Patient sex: M
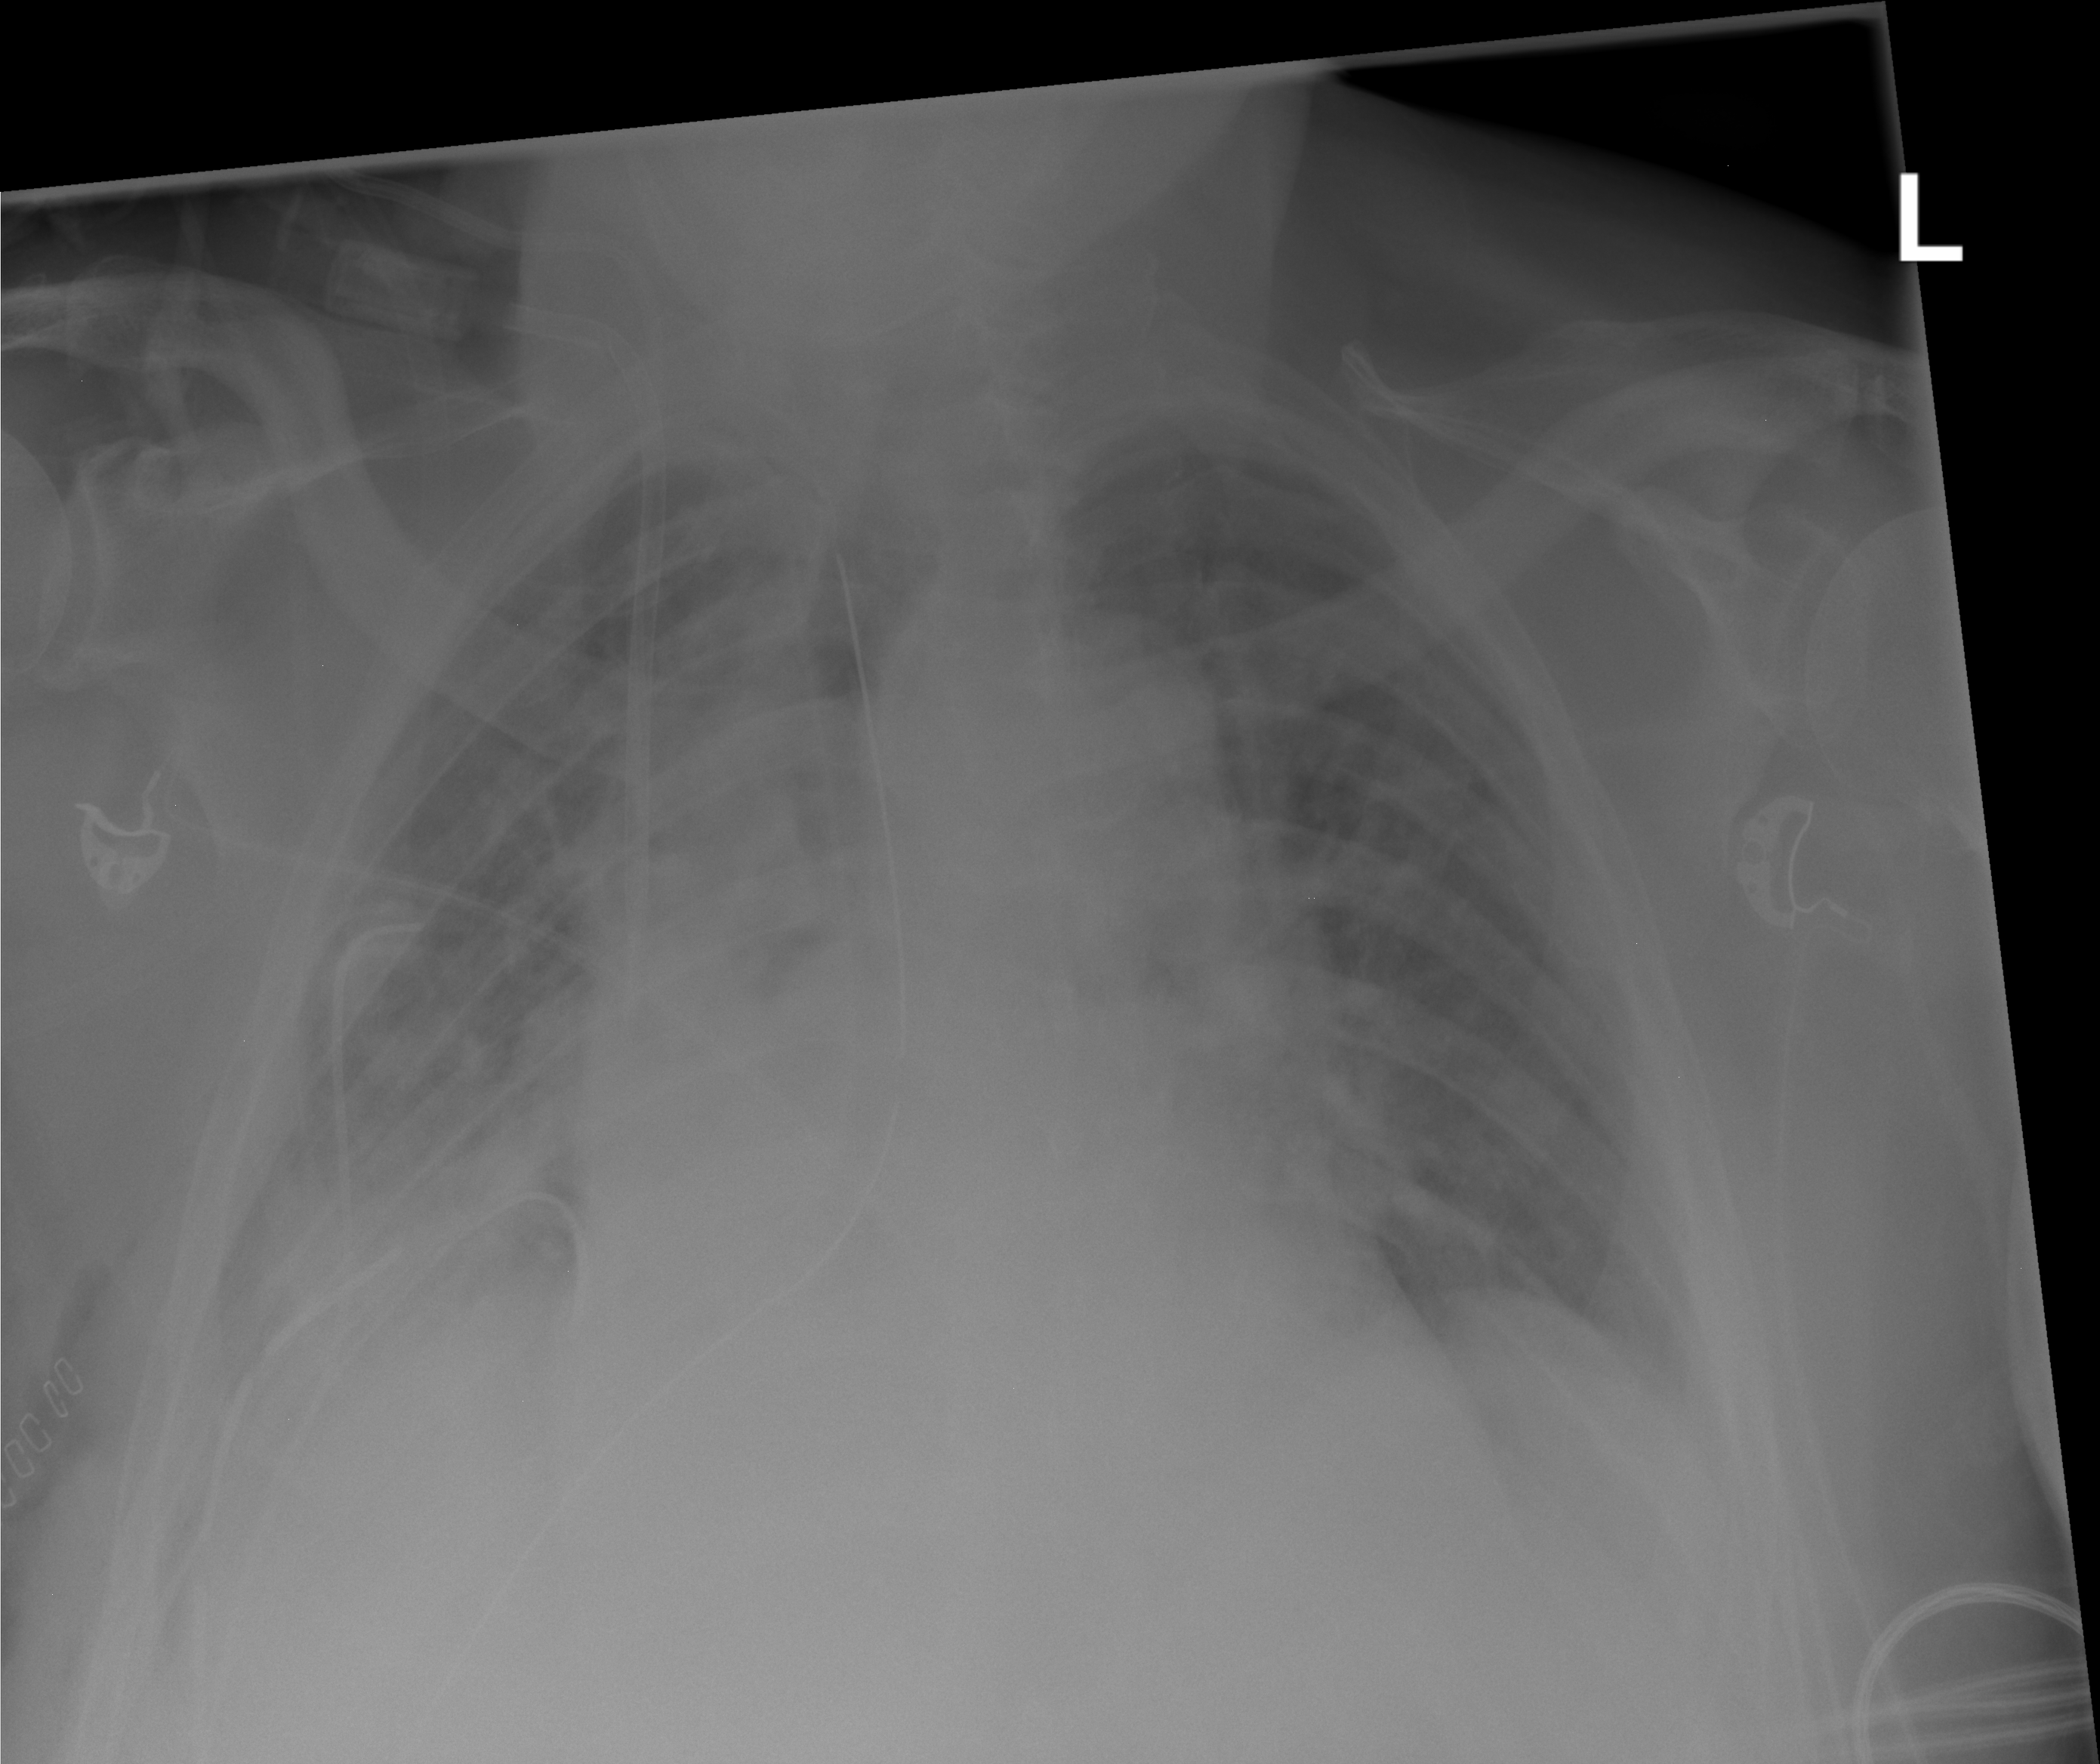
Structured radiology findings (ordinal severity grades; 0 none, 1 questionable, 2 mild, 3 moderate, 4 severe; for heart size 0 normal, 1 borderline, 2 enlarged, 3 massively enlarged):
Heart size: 2
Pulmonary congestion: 2
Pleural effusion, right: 2
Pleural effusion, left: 0
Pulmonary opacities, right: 3
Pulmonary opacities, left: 2
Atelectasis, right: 2
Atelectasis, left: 0